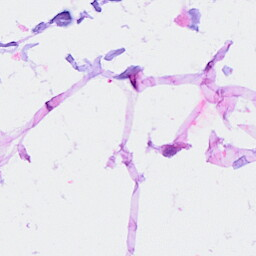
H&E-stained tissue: Breast